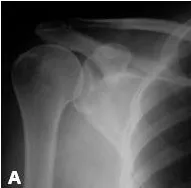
A; Initial plain radiographs of the shoulder were unremarkable.
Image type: radiology (x_ray)